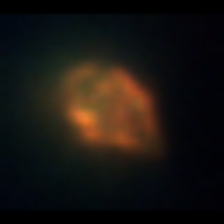
Taxon: Ciliates
Group: Other